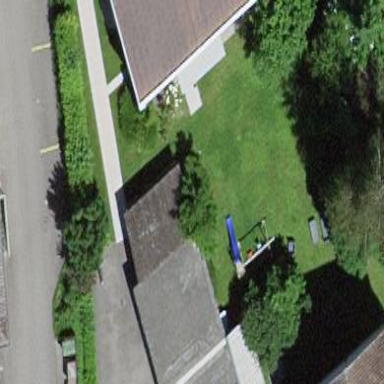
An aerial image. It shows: Garage.